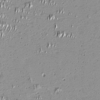
Label: not_dusty